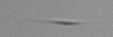
Label: Cylindrotheca_morphotype1